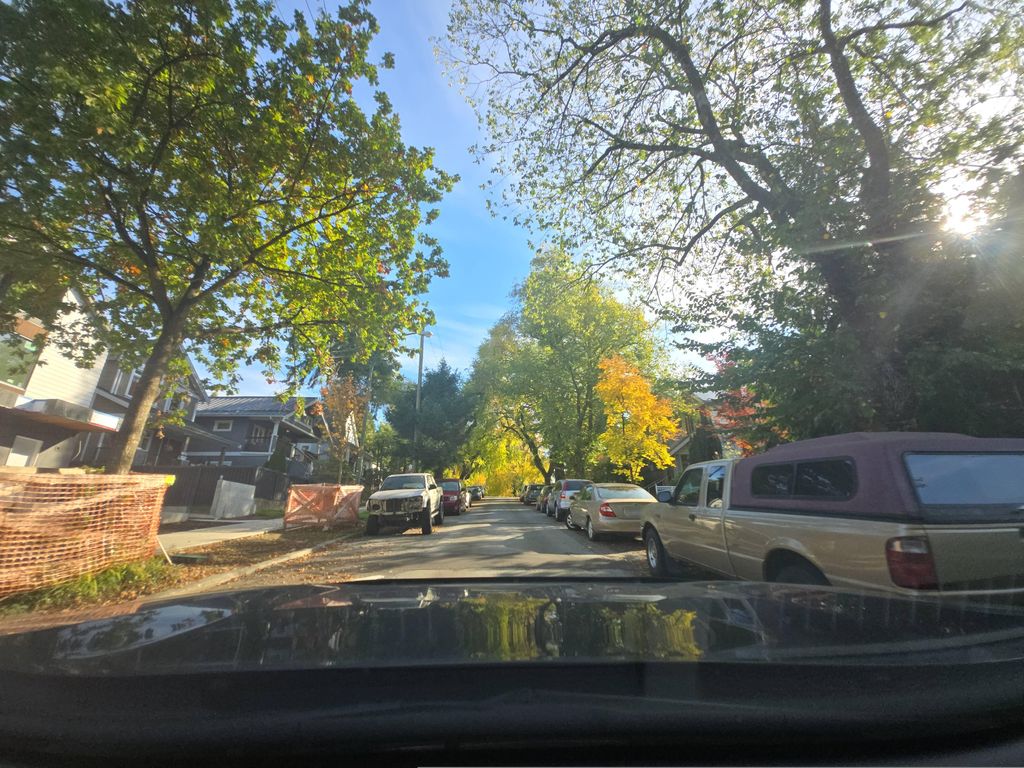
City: vancouver